Question: I followed <URL> regarding how to create a for VS2010, hoping that it would point me in the correct direction, but it doesn't cover creating a VS2012 project or solution.
I also explored using <URL>, but I don't see how to create a new solution from scratch.
Ultimately, I would like to create 3-4 VS2012 projects programmatically and then add them to a solution which is also created programmatically.
---
I attempted a solution based on <URL>, but I get an odd error. Here is the code:
'''
Type typeDTE = Type.GetTypeFromProgID("VisualStudio.DTE.11.0");
var dte = (DTE)Activator.CreateInstance(typeDTE, true);
var sln = (Solution2)dte.Solution;
sln.Create(@"D:\Visual Studio\Projects","Test");
'''
And here is the error:

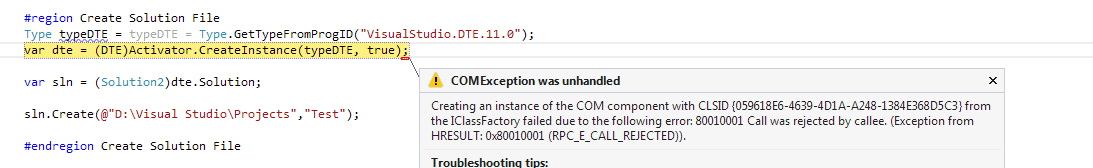
Answer: This works for me (VS2012 Ultimate):
'''
static void Main(string[] args)
{
System.Type type = System.Type.GetTypeFromProgID("VisualStudio.DTE.11.0");
Object obj = System.Activator.CreateInstance(type, true);
EnvDTE.DTE dte = (EnvDTE.DTE)obj;
dte.MainWindow.Visible = true; // optional if you want to See VS doing its thing
// create a new solution
dte.Solution.Create(@"C:\NewSolution\", "NewSolution");
var solution = dte.Solution;
// create a C# WinForms app
solution.AddFromTemplate(@"C:\Program Files (x86)\Microsoft Visual Studio 11.0\Common7\IDE\ProjectTemplatesCache\CSharp\Windows\1033\WindowsApplication\csWindowsApplication.vstemplate",
@"C:\NewSolution\WinFormsApp", "WinFormsApp");
// create a C# class library
solution.AddFromTemplate(@"C:\Program Files (x86)\Microsoft Visual Studio 11.0\Common7\IDE\ProjectTemplatesCache\CSharp\Windows\1033\ClassLibrary\csClassLibrary.vstemplate",
@"C:\NewSolution\ClassLibrary", "ClassLibrary");
// save and quit
dte.ExecuteCommand("File.SaveAll");
dte.Quit();
}
'''
[Edit:]
Looking under HKCR, it looks like there's a VisualStudio.DTE (without the .11.0) that will point to the latest version of VS. So on my machine with VS2012 and VS2013, it will use the latter.